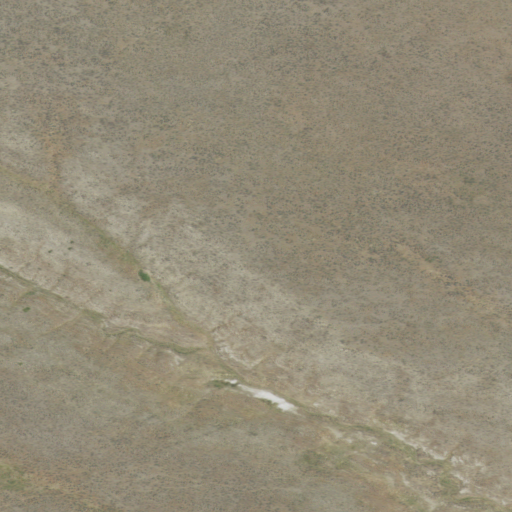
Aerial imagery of bench in Montana named Lamberts Bench containing shrub and grassland